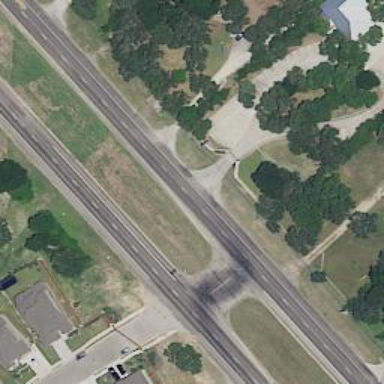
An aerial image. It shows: Asphalt road with primary link designation.